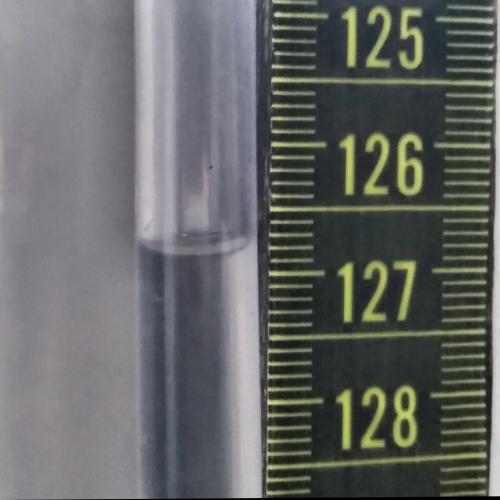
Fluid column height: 126.8 cm